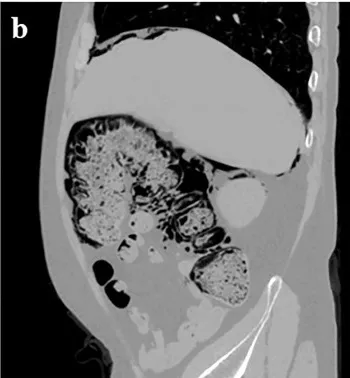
Abdominal CT showed pneumoperitoneum under the right diaphragm, extensive intramural air in the ascending colon, and hepatic flexure with massive air accumulation in the colon 6 weeks after starting high-dose methylprednisolone (A-B).
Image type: radiology (ct)